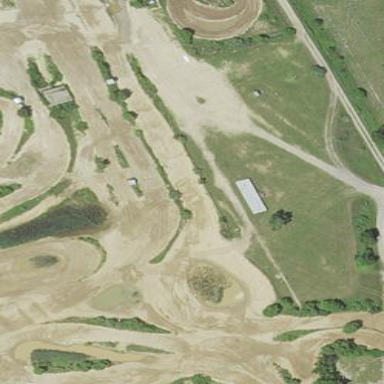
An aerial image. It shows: Sandy track used for motocross.